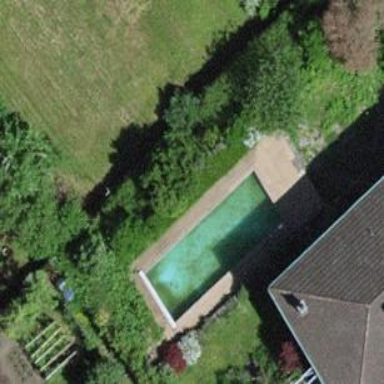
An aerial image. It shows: Swimming pool located in leisure land.